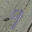
Label: 9